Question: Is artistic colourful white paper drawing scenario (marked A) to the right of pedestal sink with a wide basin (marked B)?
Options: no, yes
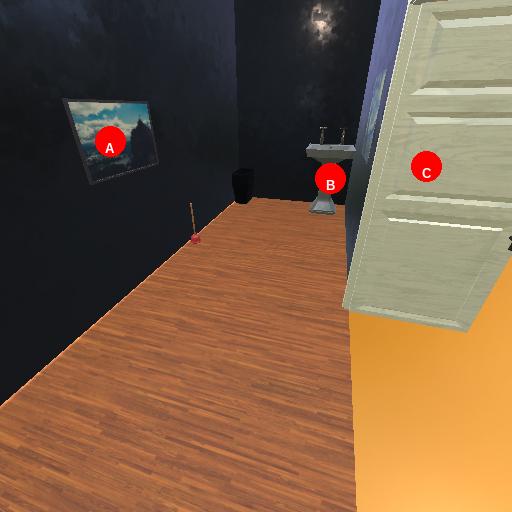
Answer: no